Chest X-ray. View position: AP
Patient age: 15
Patient sex: M
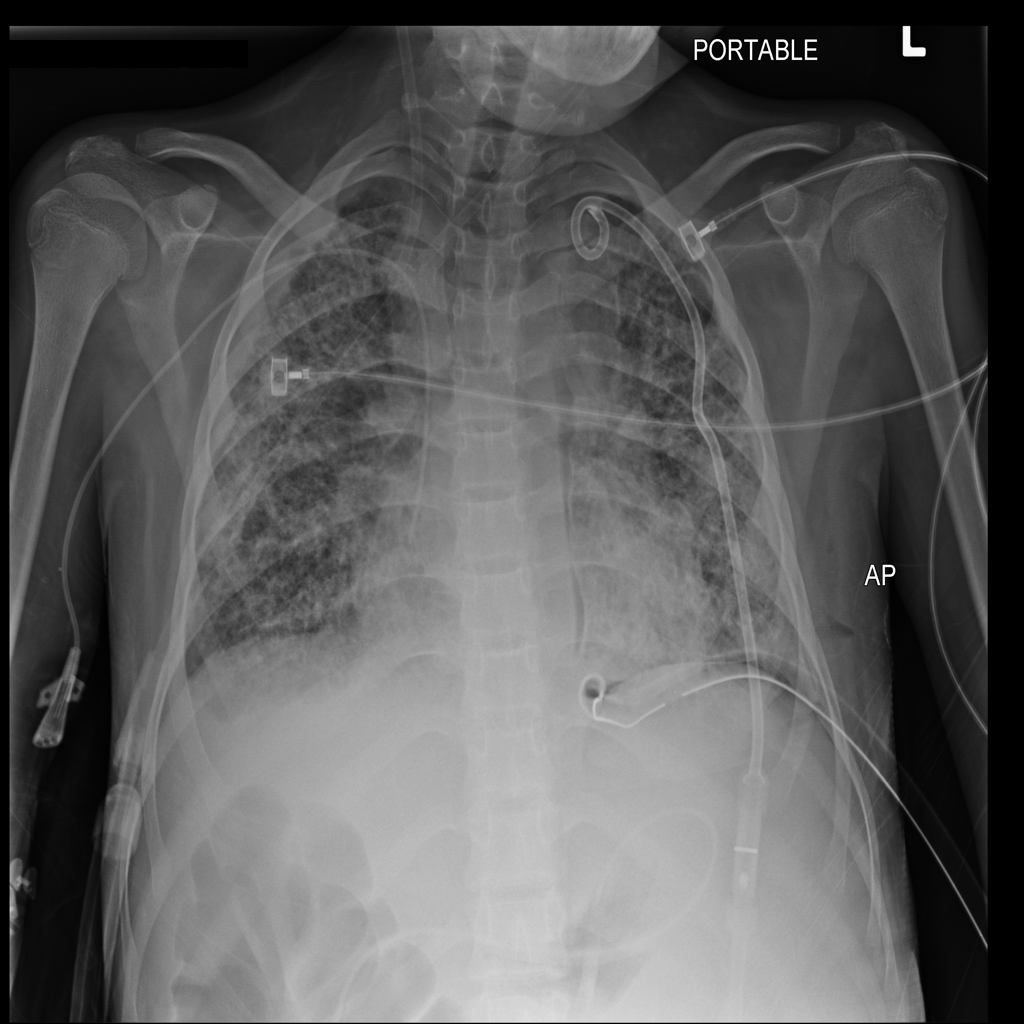
Finding: Pneumothorax